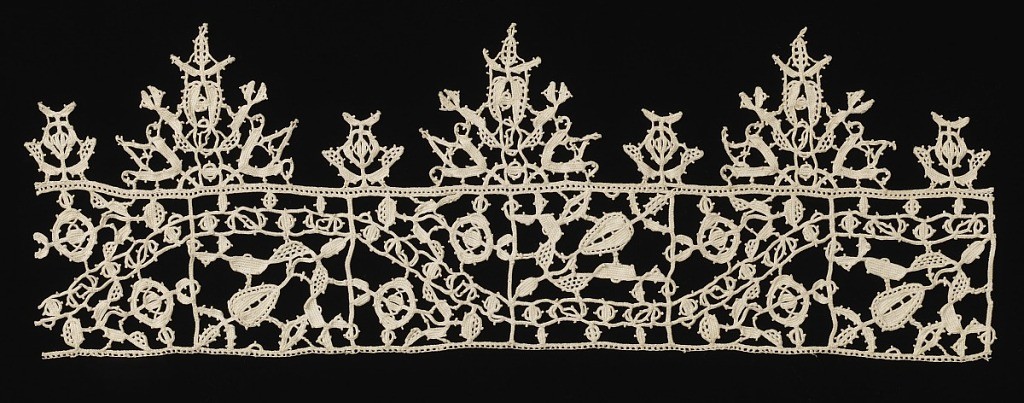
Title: Band
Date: early 17th century
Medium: linen Technique: grid of laid cords with needle lace, reticella style, edge of punto in aria
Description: Border of square compartments with a narrow serpentine band running through the entire length. Pieced edged by pendants.